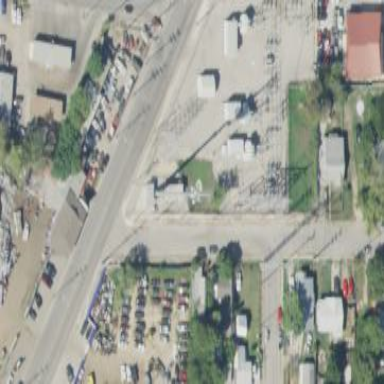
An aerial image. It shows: There is distribution substation enclosed by fence.